五年级 · 组合几何学
一个长 50 米、宽 40 米、深 2 米的长方体水池（如图）。

（1）要粉刷这个水池的侧面和底面，粉刷的面积有多少平方米?

（2）这个水池能装水多少立方米?
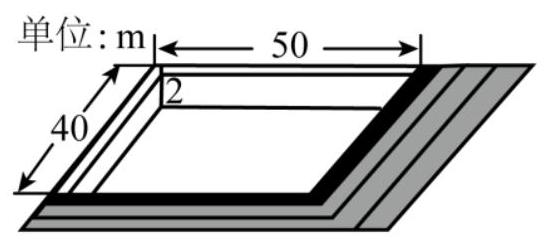
答案: 解(1) 2360 平方米;

(2) 4000 立方米

【分析】（1）侧面的面积 $=($ 长 $\times$ 高 + 宽 $\times$ 高 $) \times 2$, 底面的面积 $=$ 长 $\times$ 宽, 侧面面积 + 底面面积 $=$ 粉刷的面积；

（2）长方体水池的容积 $=$ 长 $\times$ 宽 $\times$ 高, 能装的水的体积也就是长方体水池的容积。

【详解】（1）侧面积： $(50 \times 2+40 \times 2 ） \times 2$

$=(100+80) \times 2$

$=180 \times 2$

$=360$ (平方米)

底面积： $50 \times 40=2000$ (平方米)

$360+2000=2360$ (平方米)

答：粉刷的面积有 2360 平方米。

(2) $50 \times 40 \times 2=4000$ (立方米)

答: 这个水池能装水 4000 立方米。

【点睛】在实际生活中, 并不是所有的长方体形状的物体都有 6 个面, 如长方体形状的鱼缸、游泳池等只有 5 个面，长方体形状的烟图、通风管等只有 4 个面。解决此类问题关键是确定包含哪些面。